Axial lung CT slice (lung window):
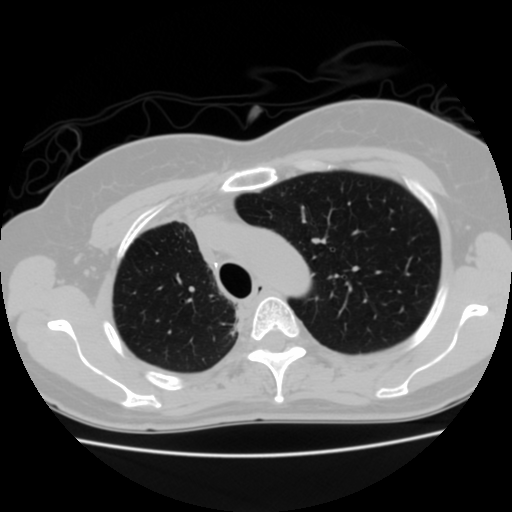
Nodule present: no